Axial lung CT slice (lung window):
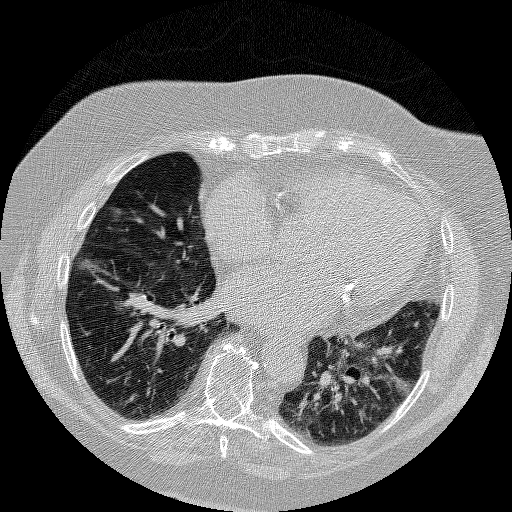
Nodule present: no